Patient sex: M
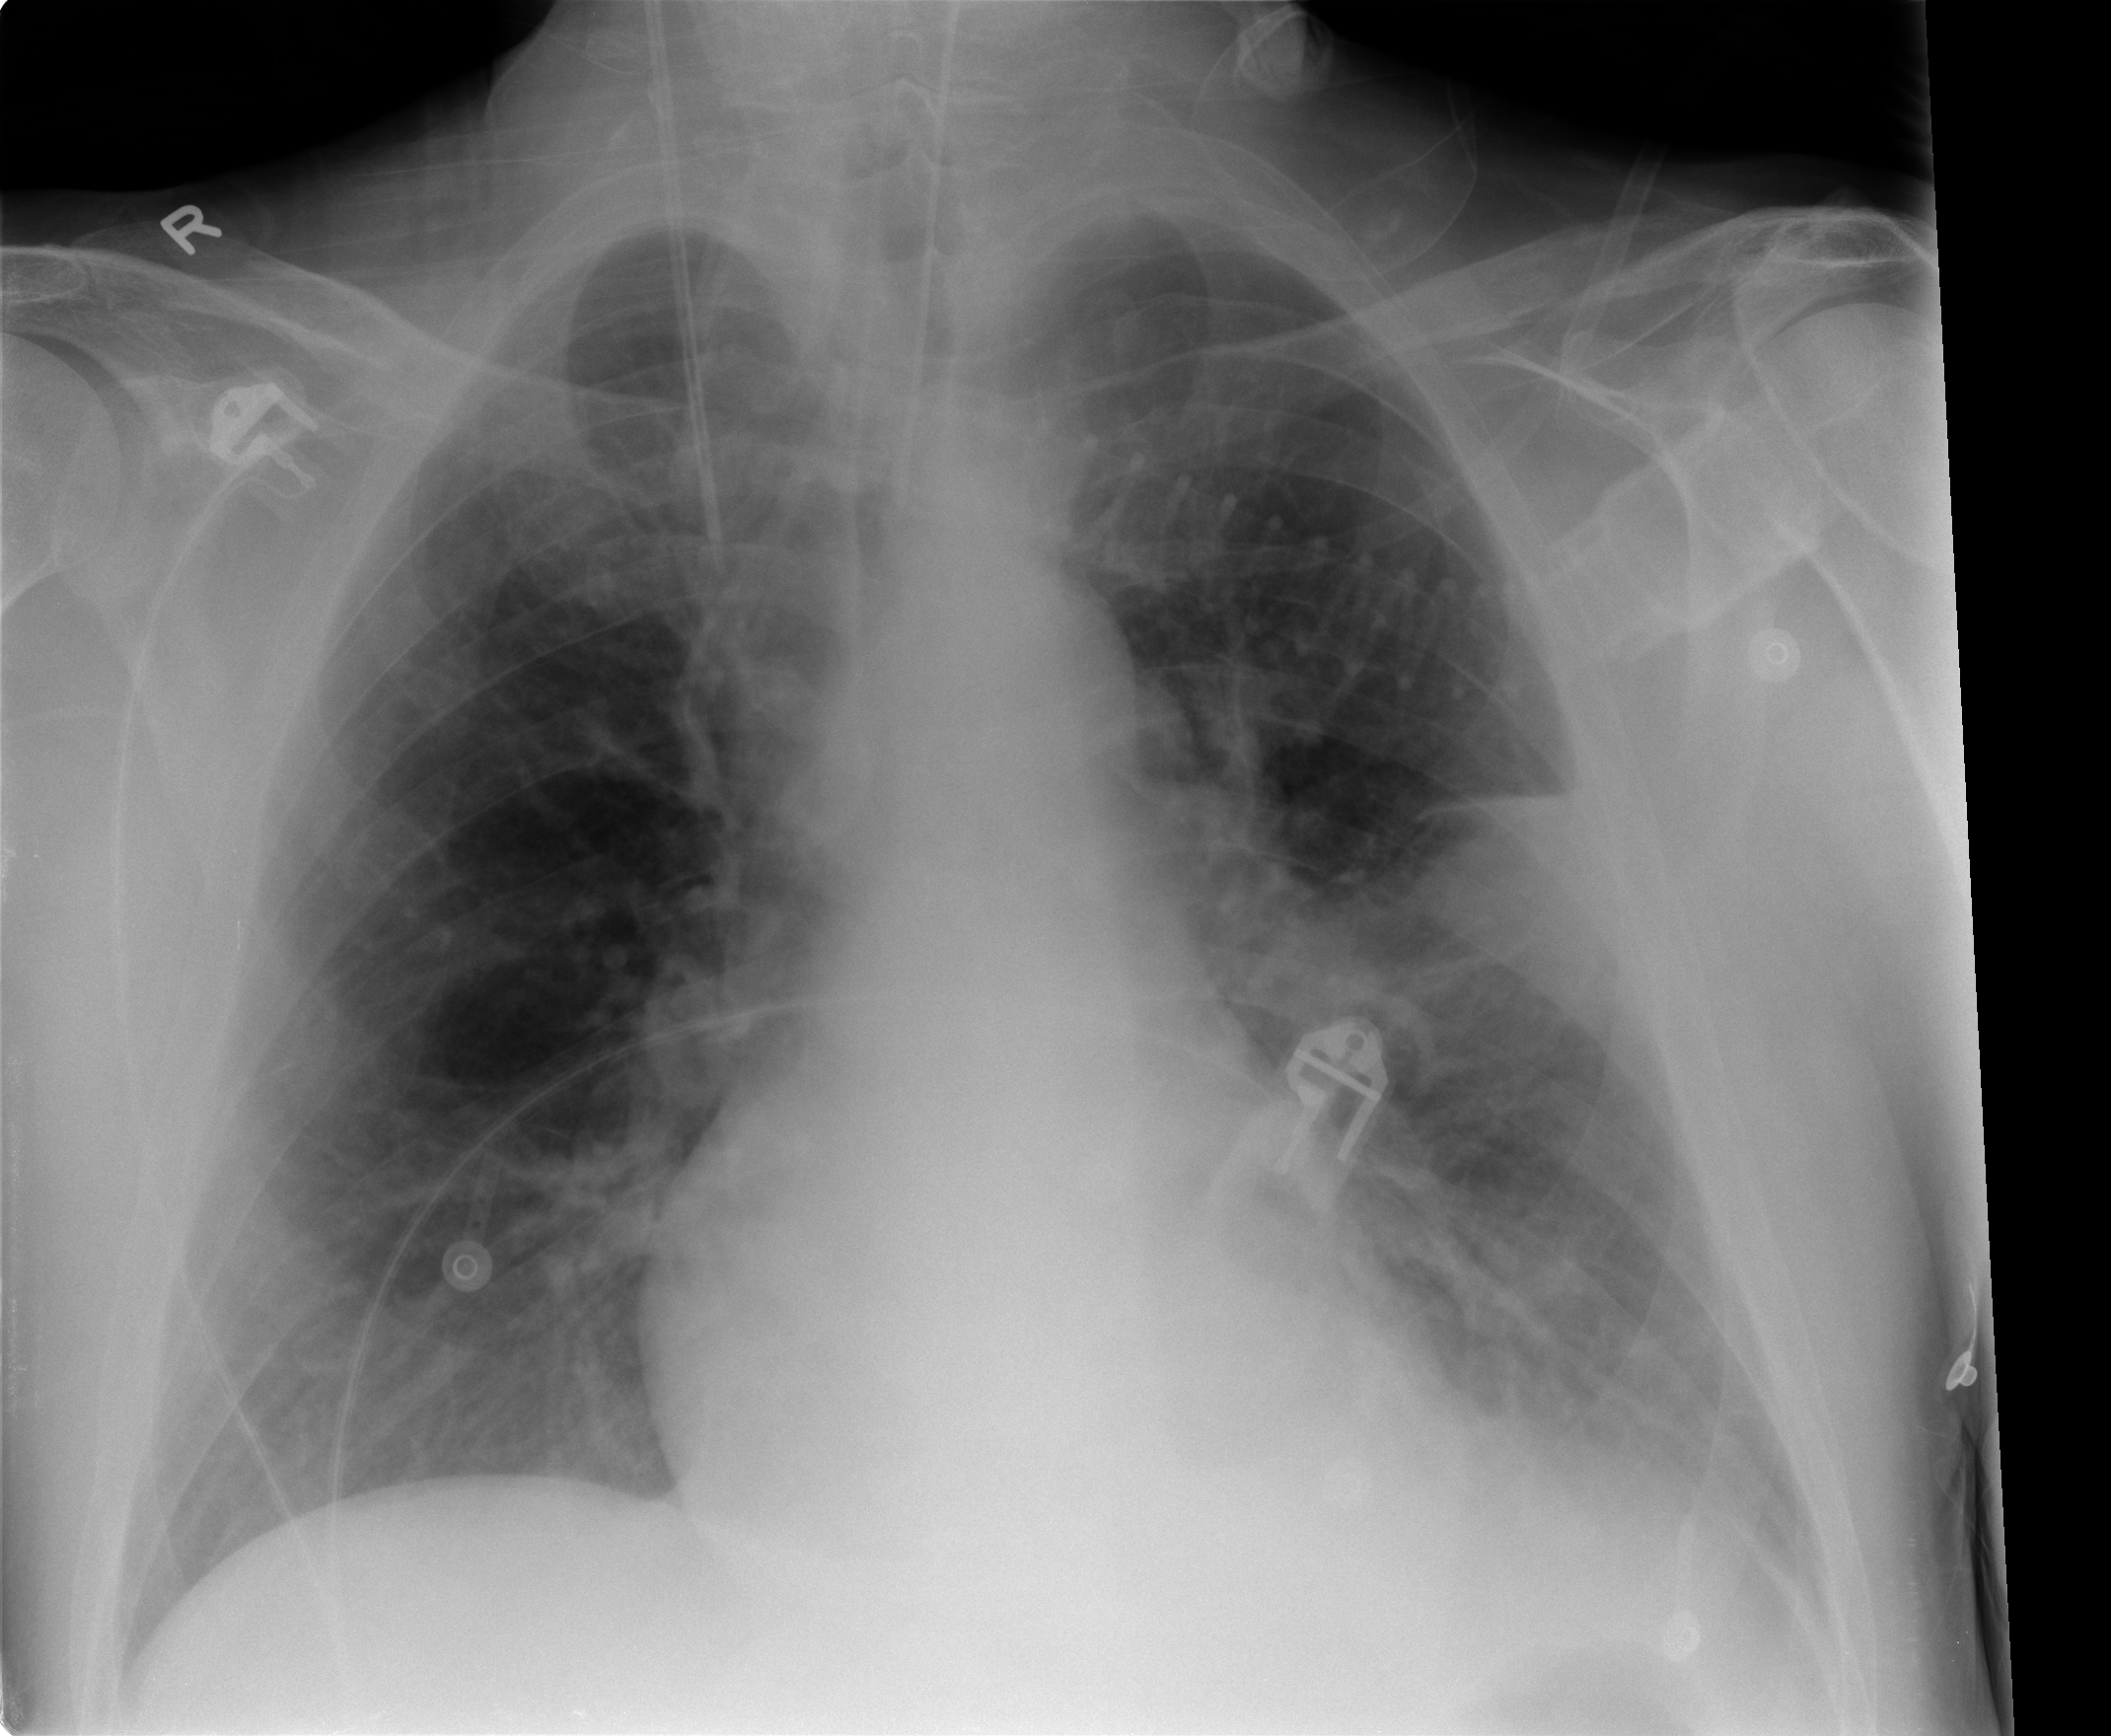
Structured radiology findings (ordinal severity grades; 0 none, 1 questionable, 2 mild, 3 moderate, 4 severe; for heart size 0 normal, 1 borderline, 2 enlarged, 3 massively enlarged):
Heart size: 0
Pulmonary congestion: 1
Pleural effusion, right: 0
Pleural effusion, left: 1
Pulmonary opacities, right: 0
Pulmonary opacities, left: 2
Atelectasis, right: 0
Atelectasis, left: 2